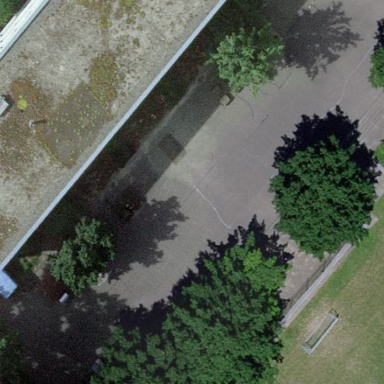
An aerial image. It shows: Pedestrian path with asphalt surface.